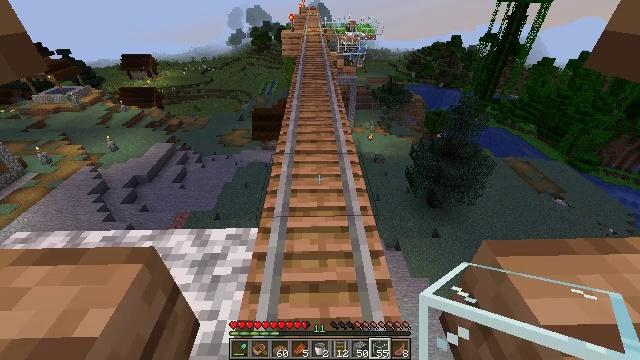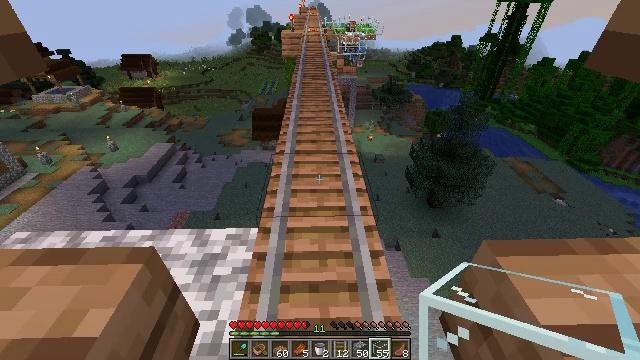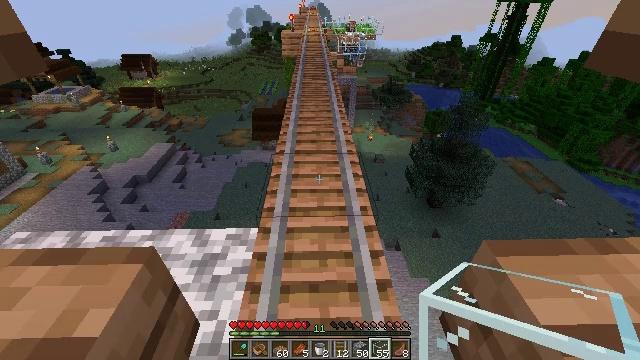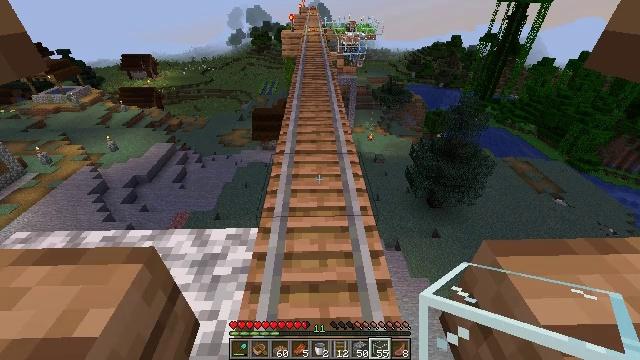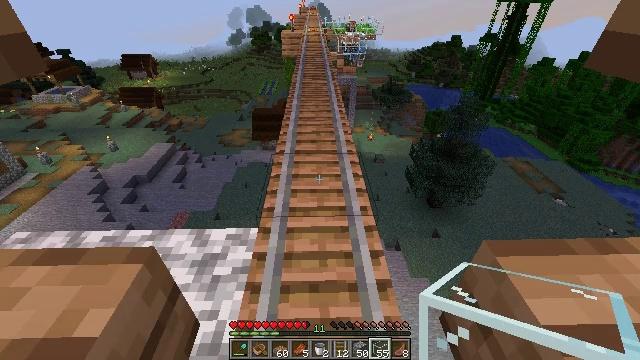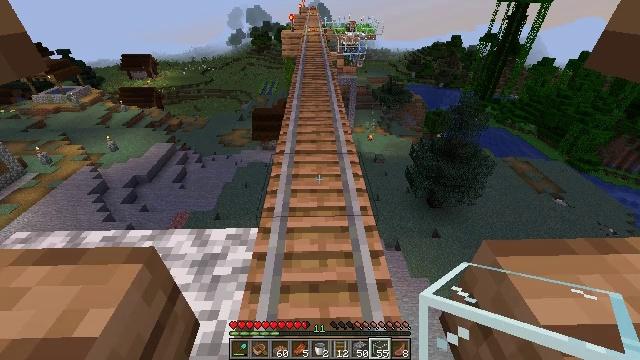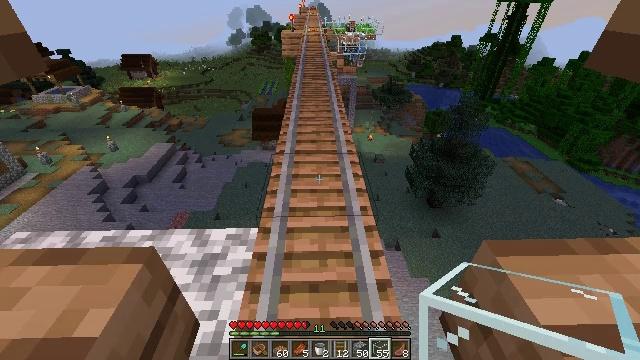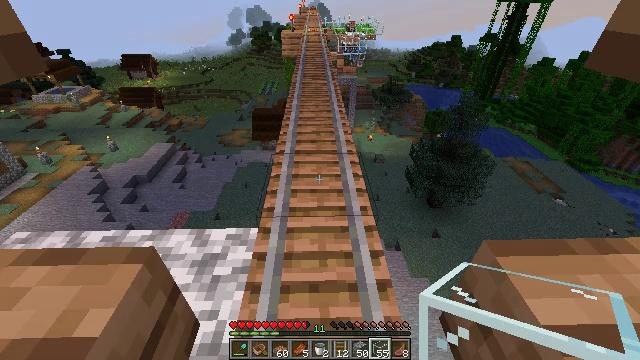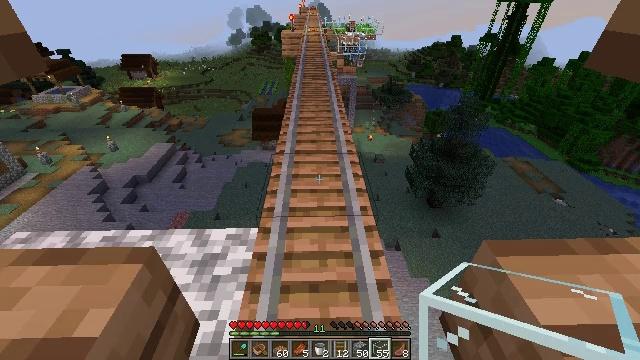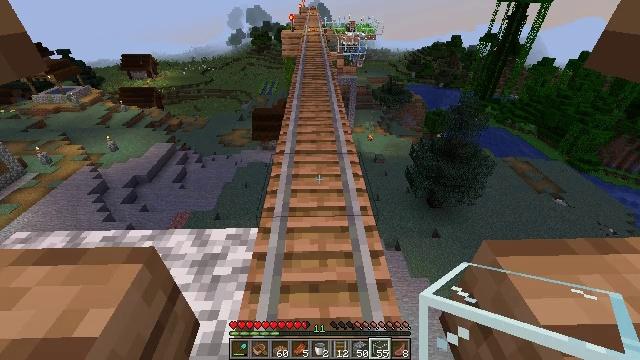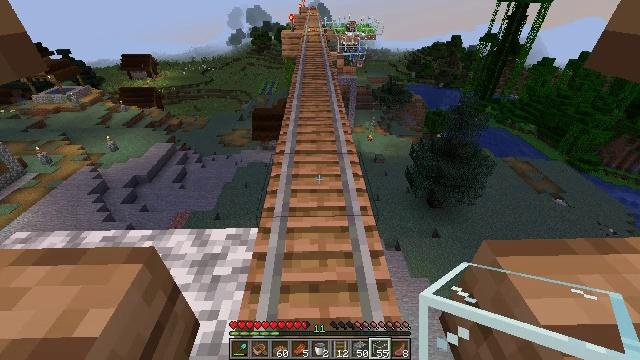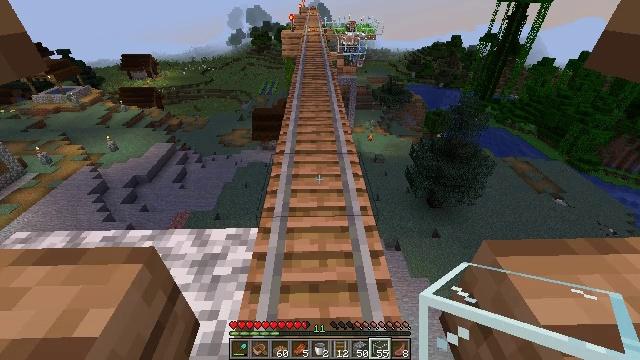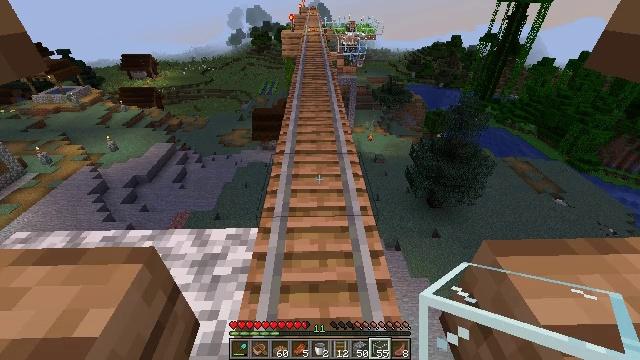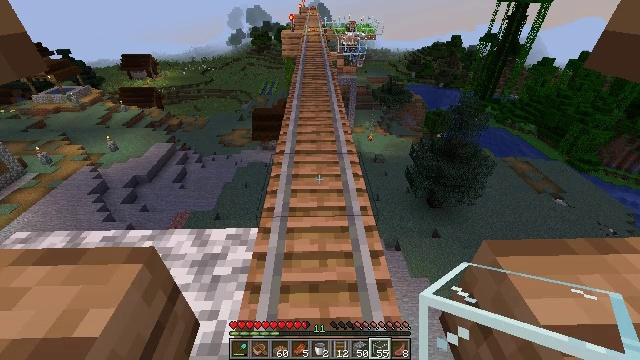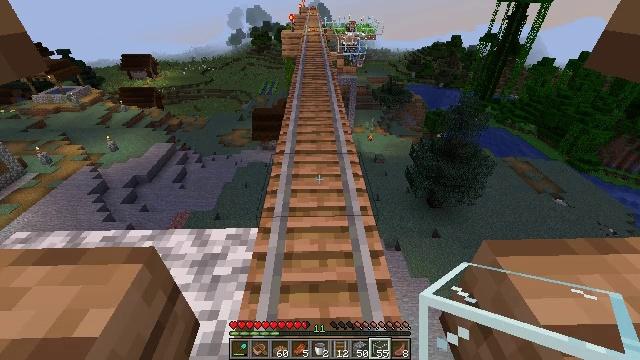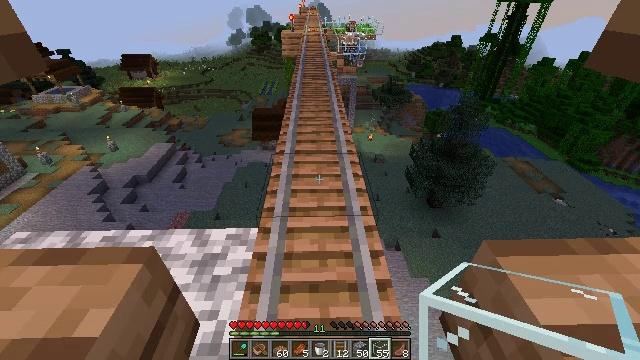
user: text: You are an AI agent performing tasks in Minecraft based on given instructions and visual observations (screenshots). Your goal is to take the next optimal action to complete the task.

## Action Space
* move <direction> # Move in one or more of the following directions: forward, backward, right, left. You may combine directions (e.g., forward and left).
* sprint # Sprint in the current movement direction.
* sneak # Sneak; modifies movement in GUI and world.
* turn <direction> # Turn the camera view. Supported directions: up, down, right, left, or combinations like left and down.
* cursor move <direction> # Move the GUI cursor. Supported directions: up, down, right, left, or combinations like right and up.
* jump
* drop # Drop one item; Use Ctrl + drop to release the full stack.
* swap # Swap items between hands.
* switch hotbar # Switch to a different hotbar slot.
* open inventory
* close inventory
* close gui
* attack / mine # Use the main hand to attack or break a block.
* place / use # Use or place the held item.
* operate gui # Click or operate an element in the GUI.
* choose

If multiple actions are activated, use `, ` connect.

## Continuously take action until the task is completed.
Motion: motion action
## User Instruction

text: Break the glass block.
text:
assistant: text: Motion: no_op
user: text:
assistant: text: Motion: no_op
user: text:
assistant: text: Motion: no_op
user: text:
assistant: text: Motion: no_op
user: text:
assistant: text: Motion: no_op
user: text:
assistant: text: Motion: no_op
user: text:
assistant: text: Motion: no_op
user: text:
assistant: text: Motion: no_op
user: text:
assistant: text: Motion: no_op
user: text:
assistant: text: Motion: no_op
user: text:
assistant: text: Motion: no_op
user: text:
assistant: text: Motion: no_op
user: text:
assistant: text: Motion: no_op
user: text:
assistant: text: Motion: no_op
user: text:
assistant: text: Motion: no_op
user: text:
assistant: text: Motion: no_op
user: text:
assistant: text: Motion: no_op
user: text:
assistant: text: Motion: no_op
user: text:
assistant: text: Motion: no_op
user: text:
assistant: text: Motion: no_op
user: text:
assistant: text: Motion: no_op
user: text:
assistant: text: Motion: no_op
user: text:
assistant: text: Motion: no_op
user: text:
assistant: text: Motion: no_op
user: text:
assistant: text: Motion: no_op
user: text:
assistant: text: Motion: no_op
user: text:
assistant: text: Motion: no_op
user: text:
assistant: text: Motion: no_op
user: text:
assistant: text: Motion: no_op
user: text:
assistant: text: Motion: no_op